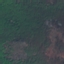
Land use / land cover: Forest